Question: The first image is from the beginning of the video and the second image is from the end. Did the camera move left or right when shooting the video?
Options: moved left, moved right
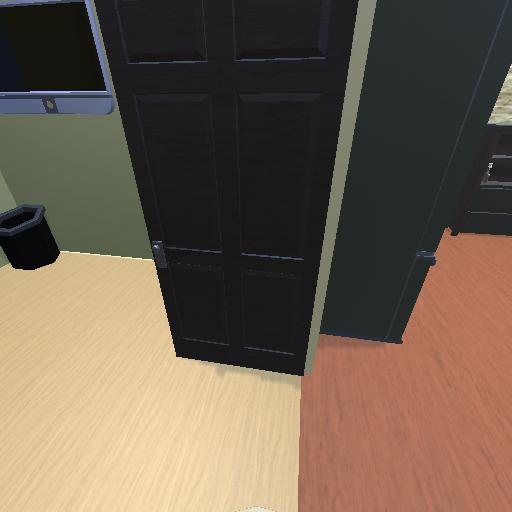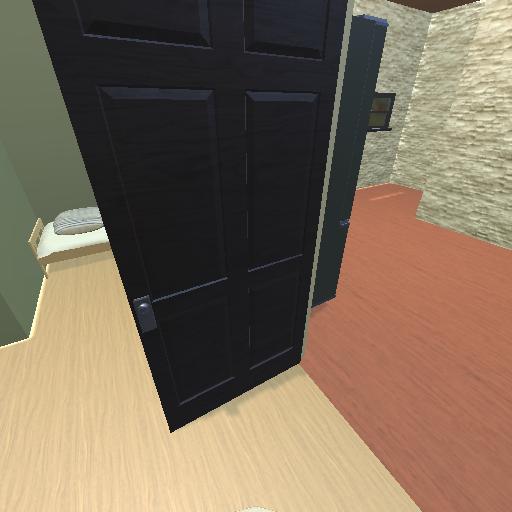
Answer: moved left